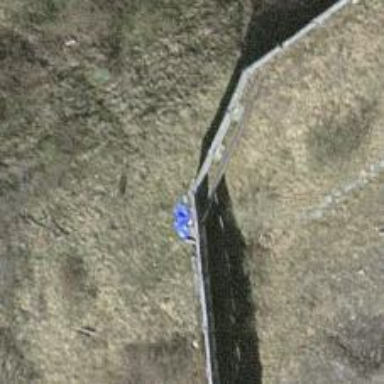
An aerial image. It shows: Retaining wall.